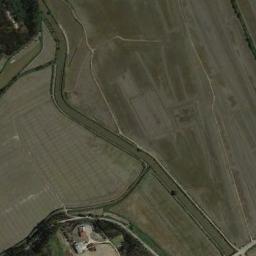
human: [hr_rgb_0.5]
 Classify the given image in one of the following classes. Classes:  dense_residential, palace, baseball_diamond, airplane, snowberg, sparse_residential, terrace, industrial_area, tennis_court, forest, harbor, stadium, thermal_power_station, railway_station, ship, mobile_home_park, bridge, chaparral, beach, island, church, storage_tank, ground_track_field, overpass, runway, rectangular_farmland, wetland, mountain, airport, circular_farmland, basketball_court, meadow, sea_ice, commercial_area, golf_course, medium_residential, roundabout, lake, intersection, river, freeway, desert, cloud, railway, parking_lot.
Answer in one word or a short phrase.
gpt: river